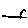
Label: line